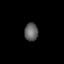
Tissue: skin
Cell type: Epithelial cells
Senescence score: 0.2812
Nuclear area (px): 242
Mean DAPI intensity: 97.178